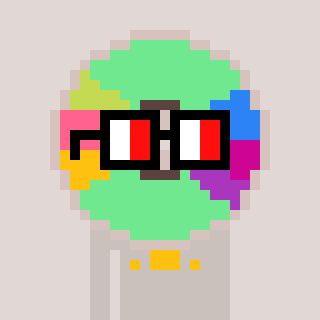
a pixel art character with square glasses with black frames and red eyes, a cd-shaped head and a foggrey-colored body on a warm background